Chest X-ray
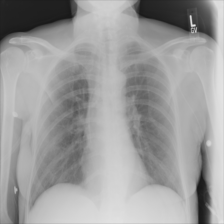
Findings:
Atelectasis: negative
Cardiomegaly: negative
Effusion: negative
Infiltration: negative
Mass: negative
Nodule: negative
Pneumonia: negative
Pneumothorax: negative
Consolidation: negative
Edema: negative
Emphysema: negative
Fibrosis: negative
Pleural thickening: negative
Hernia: negative